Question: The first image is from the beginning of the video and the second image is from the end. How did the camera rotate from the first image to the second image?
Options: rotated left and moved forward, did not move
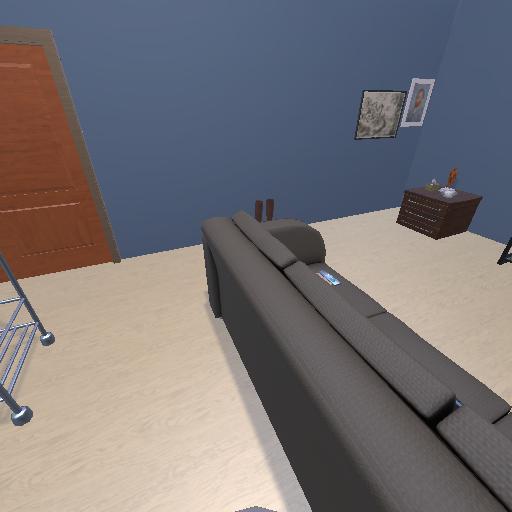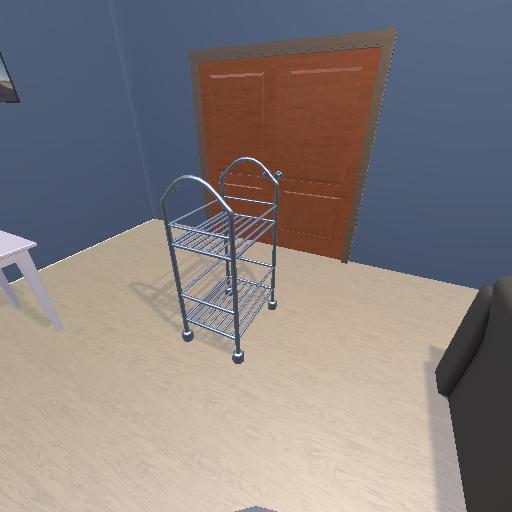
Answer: rotated left and moved forward